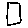
Label: square